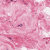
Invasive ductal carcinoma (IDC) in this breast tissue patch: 0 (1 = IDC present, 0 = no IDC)